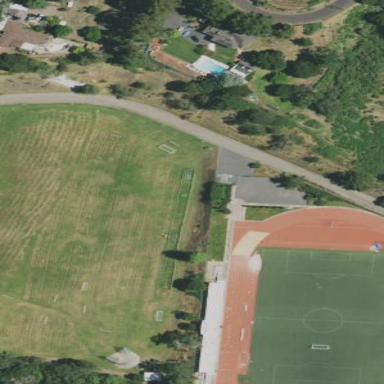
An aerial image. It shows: Track in leisure land.